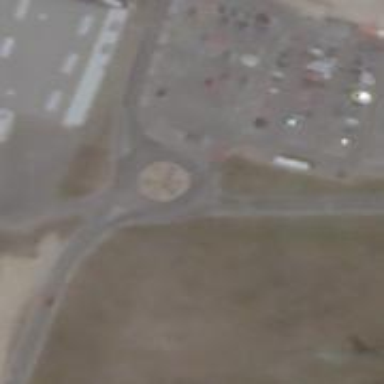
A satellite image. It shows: Service road that intersects roundabout.